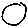
Label: circle